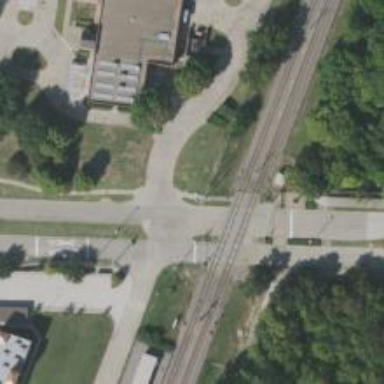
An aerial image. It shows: Tertiary road with separate sidewalks.